Question: The picture describes a maze problem, where green is the starting position and red is the end point. Find the length of the shortest path.
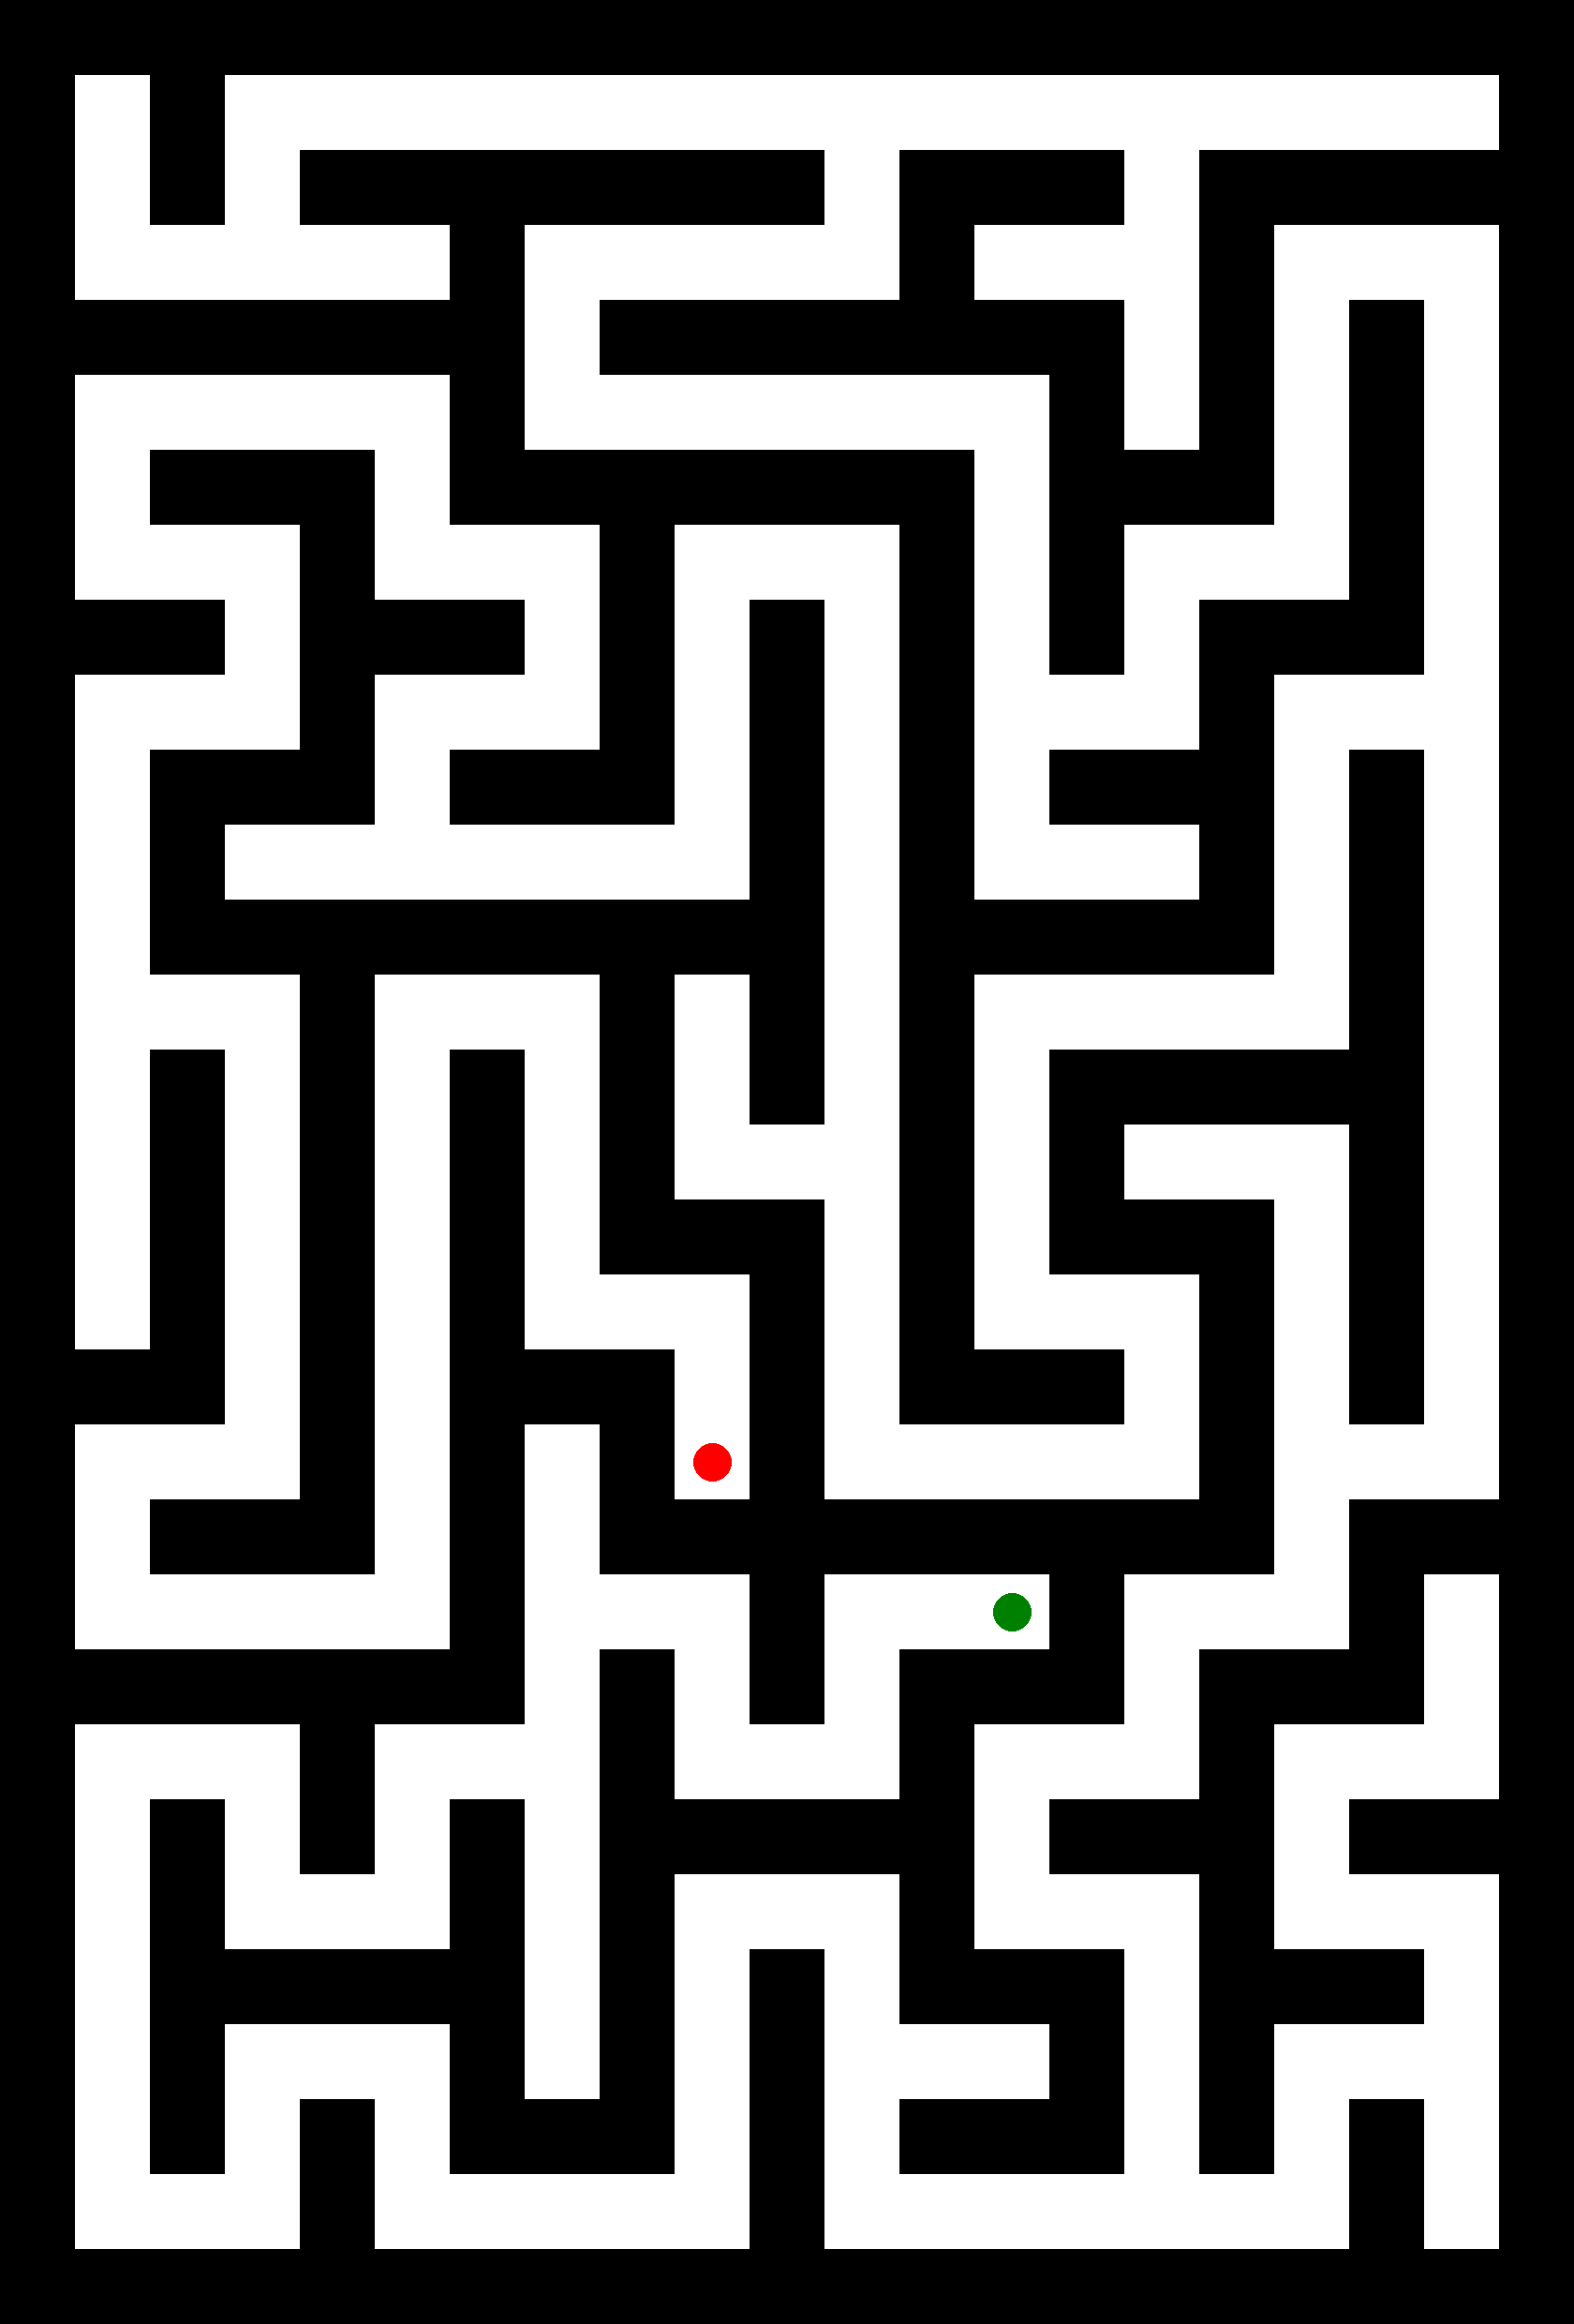
Answer: 186